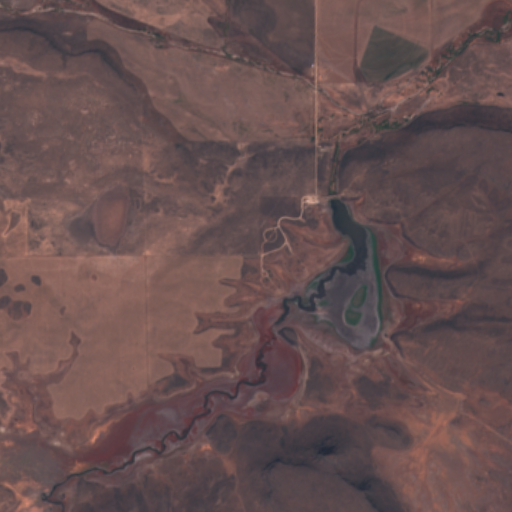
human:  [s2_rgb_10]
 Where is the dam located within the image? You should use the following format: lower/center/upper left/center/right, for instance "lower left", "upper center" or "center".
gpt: The dam is located in the center right of the image.
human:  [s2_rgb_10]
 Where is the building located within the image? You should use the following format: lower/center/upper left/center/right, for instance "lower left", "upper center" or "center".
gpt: The building is located in the upper center of the image.
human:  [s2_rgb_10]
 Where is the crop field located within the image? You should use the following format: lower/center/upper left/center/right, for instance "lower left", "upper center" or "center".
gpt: There is no crop field in the image.